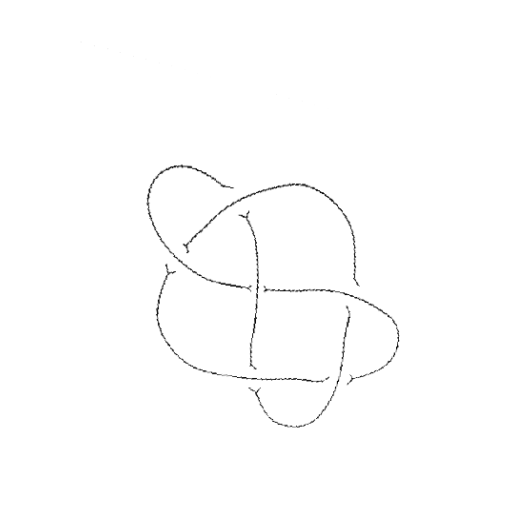
Crossing number: 6